Измерьте сопротивления мультиметра во всех диапазонах режима вольтметра.
Определите сопротивления резисторов $R_1$, $R_2$ и $R_3$, находящихся внутри «черного ящика» (далее ЧЯ), схема которого изображена на рисунке 1.
Определите параметры омметра $U_x$ и $R_x$ в режимах «2000k» и «200». Результаты засчитываются в случае корректного метода. Эквивалентная схема омметра может быть представлена в виде источника питания с напряжением $U_x$ и сопротивлением $R_x$ (см. рисунок 2).
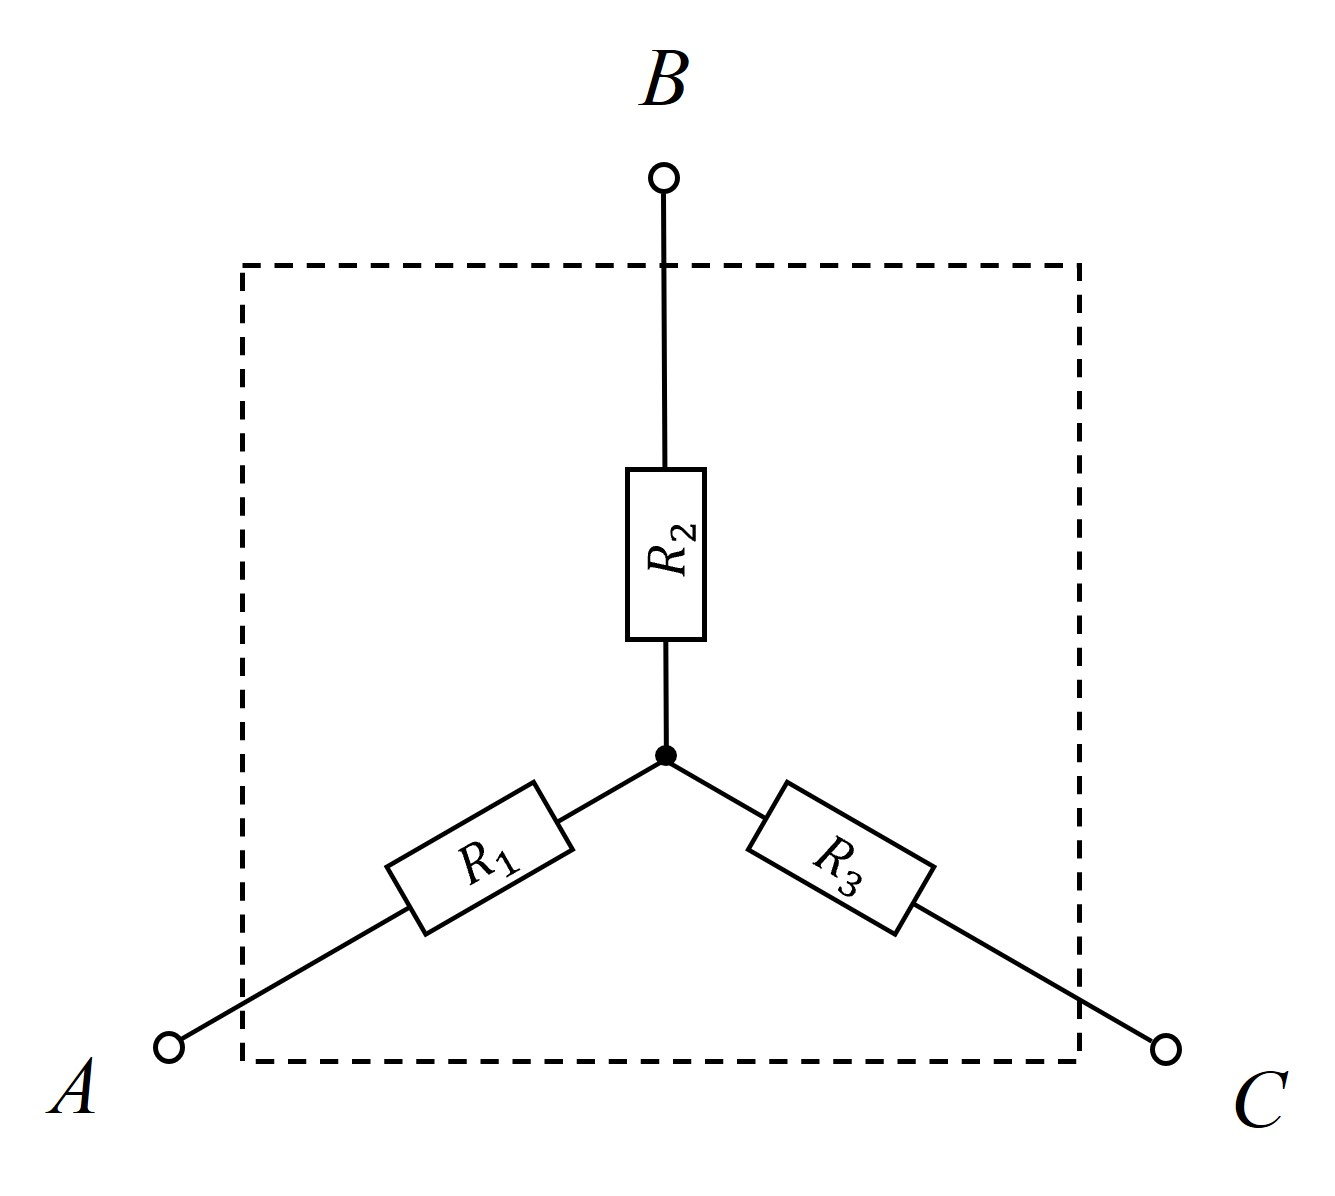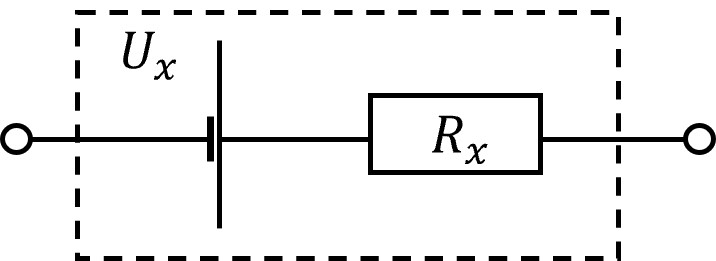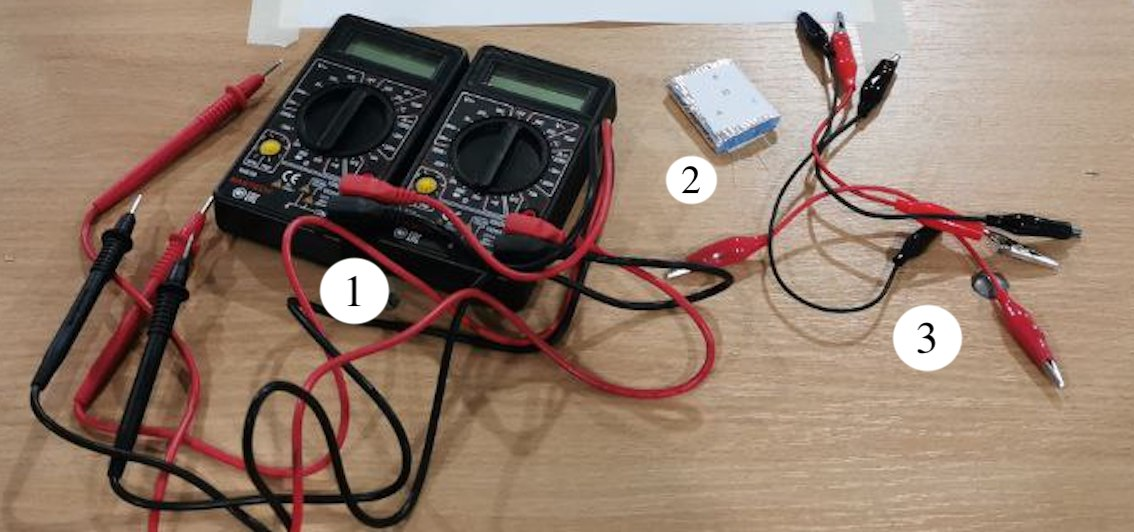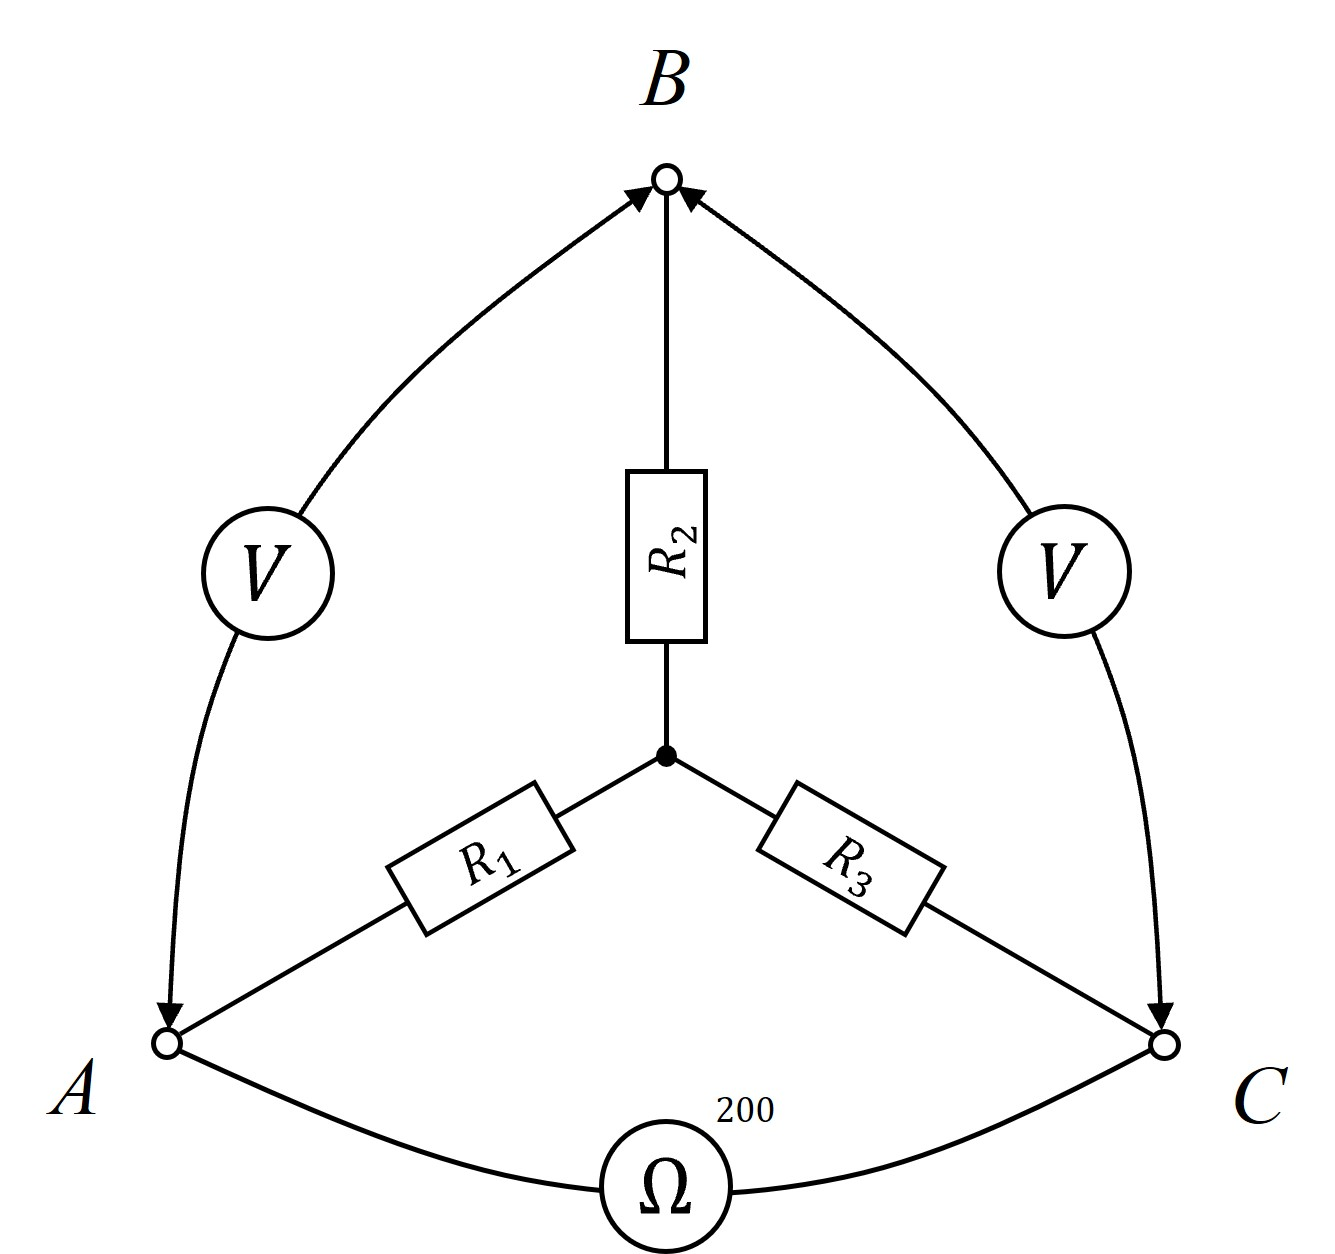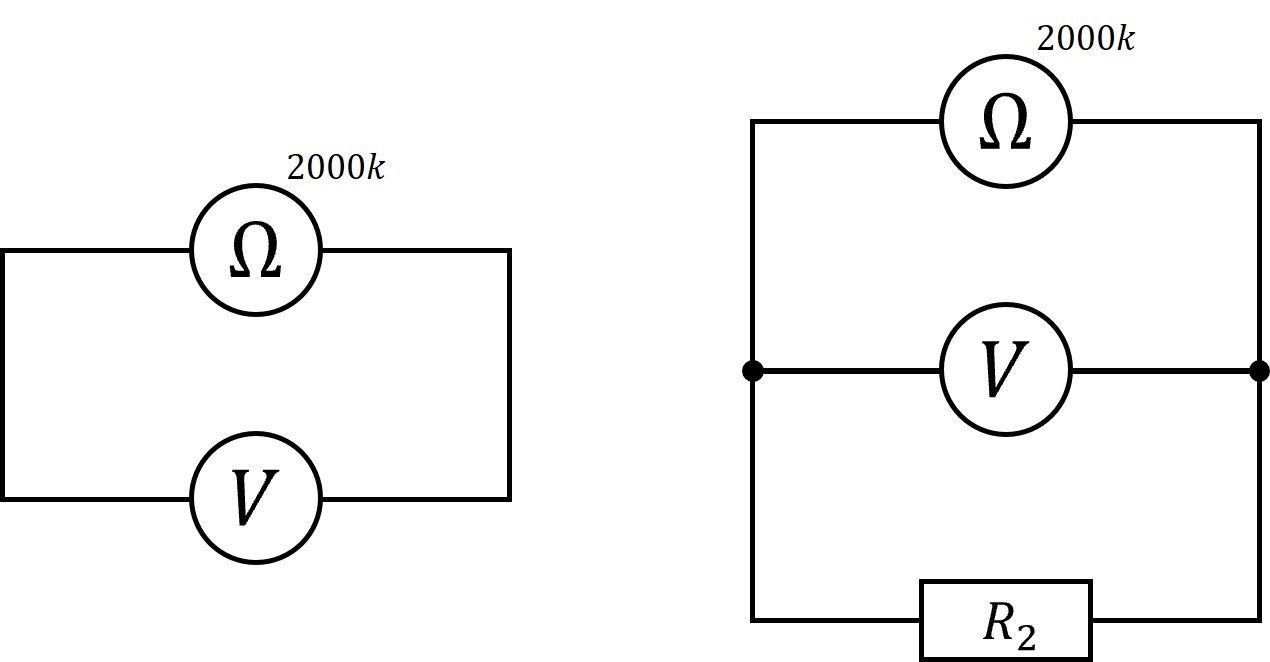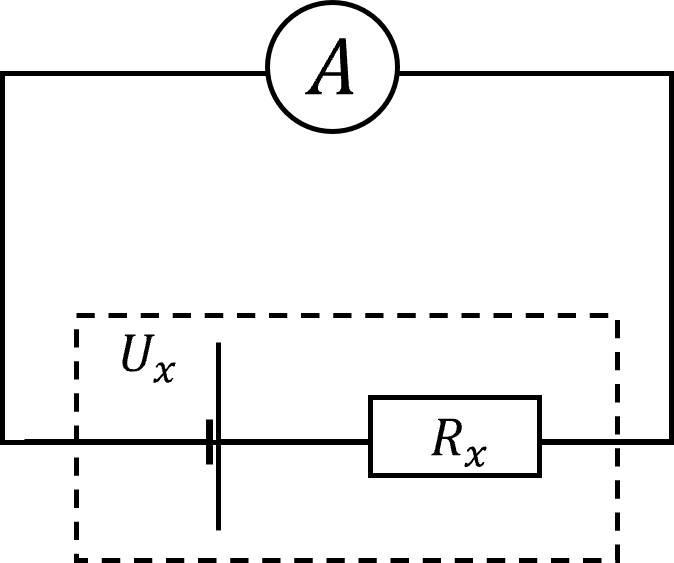
Измерьте сопротивления мультиметра во всех диапазонах режима вольтметра.
Решение: Измерим сопротивление мультиметра в режиме вольтметра. Для этого подключим параллельно два мультиметра, один из которых будет работать в режиме омметра, а второй в режиме вольтметра. Запишем показания омметра: Заметим, что переключение между режимами вольтметра не меняет показаний омметра. Значит, сопротивление в режиме вольтметра не зависит от выбранного режима измерений.
Ответ: \[R_V=1.00 \ МОм\]  Заметим, что переключение между режимами вольтметра не меняет показаний омметра. Значит, сопротивление в режиме вольтметра не зависит от выбранного режима измерений.

Определите сопротивления резисторов $R_1$, $R_2$ и $R_3$, находящихся внутри «черного ящика» (далее ЧЯ), схема которого изображена на рисунке 1.
Решение: Подключим омметр к выводам ЧЯ и запишем его показания для трех разных вариантов подключения: \begin{equation} R_{AC}=R_1+R_3=2.2 \ \text{кОм},\qquad R_{AB}=R_1+R_2=1.8 \ \text{МОм},\qquad R_{BC}=R_2+R_3=1.8 \ \text{МОм}\tag{1} \end{equation}Заметим соотношение между измеренными сопротивлениями $R_{AB}=R_{BC}\gg R_{AC}$. Из него легко сделать вывод, что сопротивление $R_2$ много больше сопротивлений $R_1$ и $R_3$ и может быть определено напрямую: Тогда для определения сопротивлений $R_1$ и $R_3$ уравнений не хватает. Для этого подключим омметр к контактам $A$ и $C$, а второй мультиметр в режиме вольтметра поочередно будем подключать к контактам $A \ и \ B$ и к контактам $B \ и \ C$. Для увеличения показаний вольтметра выберем режим работы омметра «200» (см. рисунок 3).  Запишем показания вольтметра в этом случае: $$ U_{AB}=114.0 \ \text{мВ},\qquad U_{BC}=44.0 \ \text{мВ} .$$ Несмотря на то, что сопротивление $R_2$ сравнимо с сопротивлением вольтметра, отношение измеренных напряжений будет равно отношению сопротивлений в ветке $A-C$ черного ящика:\begin{equation}\frac{U_{AB}}{U_{BC}}=\frac{R_1}{R_3}. \tag{2}\end{equation}Тогда рассчитаем сопротивления $R_1$ и $R_3$:
Ответ: \[R_2=R_{AB}=R_{BC}=1.8 \ \text{МОм}\]  Тогда для определения сопротивлений $R_1$ и $R_3$ уравнений не хватает. Для этого подключим омметр к контактам $A$ и $C$, а второй мультиметр в режиме вольтметра поочередно будем подключать к контактам $A \ и \ B$ и к контактам $B \ и \ C$. Для увеличения показаний вольтметра выберем режим работы омметра «200» (см. рисунок 3). Рис. 1. Схема для определения отношения сопротивлений Запишем показания вольтметра в этом случае: $$ U_{AB}=114.0 \ \text{мВ},\qquad U_{BC}=44.0 \ \text{мВ} .$$ Несмотря на то, что сопротивление $R_2$ сравнимо с сопротивлением вольтметра, отношение измеренных напряжений будет равно отношению сопротивлений в ветке $A-C$ черного ящика:\begin{equation}\frac{U_{AB}}{U_{BC}}=\frac{R_1}{R_3}. \tag{2}\end{equation}Тогда рассчитаем сопротивления $R_1$ и $R_3$:
Ответ: \[R_1=R_{AC}\,\dfrac{U_{AB}}{U_{AB}+U_{BC}}=1.6 \ \text{кОм} ,\qquad R_3=R_{AC}\,\dfrac{U_{BC}}{U_{AB}+U_{BC}}=0.61 \ \text{кОм}\tag{3}\]

Определите параметры омметра $U_x$ и $R_x$ в режимах «2000k» и «200». Результаты засчитываются в случае корректного метода. Эквивалентная схема омметра может быть представлена в виде источника питания с напряжением $U_x$ и сопротивлением $R_x$ (см. рисунок 2).
Решение: Для определения параметров омметра в разных режимах будем подключать к нему вольтметр и дополнительные сопротивления из ЧЯ. Сначала изучим режим «2000k» (см. рисунок 4). Для этого сначала подключим к омметру вольтметр и запишем его показания $U_1=1360 \ \text{мВ}$. После этого подключим параллельно к вольтметру сопротивление $R_2$ (сопротивление $R_{AB}$ или $R_{BC}$). Вновь запишем показания вольтметра $U_2=1067 \ \text{мВ}$.  Опишем полученные значения формульно: \begin{equation} U_1=U_{2M}\,\dfrac{R_V}{R_V+R_{2M}}, \qquad \tag{4}U_2=U_{2M}\,\dfrac{R_{2V}}{R_{2V}+R_{2M}}, \end{equation} где $R_{2V}$ — сопротивление параллельно соединенных вольтметра и сопротивления $R_2$. Решим полученную систему уравнений: Если повторить опыт для режима «200», то можно обнаружить, что полученные значения напряжений не отличаются друг от друга и равны $U_3=1484 \ \text{мВ}$. Последнее можно объяснить тем, что сопротивление вольтметра и сопротивление $R_2$ много больше сопротивления $R_{200}$ омметра в этом режиме. Тогда показания вольтметра совпадают с напряжением внутреннего источника питания в этом режиме: Тогда подключим вместо сопротивления $R_2$ параллельно к вольтметру сопротивление $R_{AC}=R_1+R_3$. В этом случае показания вольтметра составят $U_4=680 \ \text{мВ}$. Это напряжение связано с параметрами схемы: \begin{equation} U_4=U_{200}\,\frac{R_{AC}}{R_{AC}+R_{200}}. \tag{6}\end{equation} Откуда получаем для сопротивления омметра в этом режиме: Опишем альтернативный способ нахождения $R_{200}$. Аналогично предыдущему методу измерим напряжение внутреннего источника питания омметра $U_3 = 1484~ мВ$. Соберем схему, подключив напрямую амперметр к омметру, и измерим протекающий ток (см рис. 5).  Запишем показания амперметра $I_A = 544~ мкА$. Общее сопротивление цепи может быть рассчитано как: \begin{equation} R_{200}+R_A=\dfrac{U_3}{I_A}. \tag{8} \end{equation} В то же время омметр показывает сопротивление амперметра (и проводов), подключенных к нему, $R_A = 103 ~ Ом$. Вычислим сопротивление омметра как: \begin{equation} R_{200}=\dfrac{U_{3}}{I_A} - R_A = 2625 ~\text{Ом}. \tag{9} \end{equation} Примечание: значения записаны для конкретного мультиметра, измеренного жюри. На различных приборах значения $R_{200}$ могут отличаться.
Ответ: \begin{equation} R_{2M}=\dfrac{U_1-U_2}{{U_2}/{R_{2V}}-{U_1}/{R_{V}}}=0.98 \ \text{МОм} ,\qquad U_{2M}=\dfrac{R_V-R_{2V}}{{R_V}/{U_1}-{R_{2V}}/{U_2}}=2.7 \ \text{В}\tag{5} \end{equation}  Если повторить опыт для режима «200», то можно обнаружить, что полученные значения напряжений не отличаются друг от друга и равны $U_3=1484 \ \text{мВ}$. Последнее можно объяснить тем, что сопротивление вольтметра и сопротивление $R_2$ много больше сопротивления $R_{200}$ омметра в этом режиме. Тогда показания вольтметра совпадают с напряжением внутреннего источника питания в этом режиме:
Ответ: \[U_{200}=U_3=1484 \ \text{мВ}\]  Тогда подключим вместо сопротивления $R_2$ параллельно к вольтметру сопротивление $R_{AC}=R_1+R_3$. В этом случае показания вольтметра составят $U_4=680 \ \text{мВ}$. Это напряжение связано с параметрами схемы: \begin{equation} U_4=U_{200}\,\frac{R_{AC}}{R_{AC}+R_{200}}. \tag{6}\end{equation} Откуда получаем для сопротивления омметра в этом режиме:
Ответ: \begin{equation} R_{200}=R_{AC}\frac{U_{200}-U_4}{U_4}= 2620 ~\text{Ом} \tag{7 }\end{equation}  Опишем альтернативный способ нахождения $R_{200}$. Аналогично предыдущему методу измерим напряжение внутреннего источника питания омметра $U_3 = 1484~ мВ$. Соберем схему, подключив напрямую амперметр к омметру, и измерим протекающий ток (см рис. 5). Рис. 5. Схема для определения внутреннего сопротивления омметра в режиме <<200>> Запишем показания амперметра $I_A = 544~ мкА$. Общее сопротивление цепи может быть рассчитано как: \begin{equation} R_{200}+R_A=\dfrac{U_3}{I_A}. \tag{8} \end{equation} В то же время омметр показывает сопротивление амперметра (и проводов), подключенных к нему, $R_A = 103 ~ Ом$. Вычислим сопротивление омметра как: \begin{equation} R_{200}=\dfrac{U_{3}}{I_A} - R_A = 2625 ~\text{Ом}. \tag{9} \end{equation} Примечание: значения записаны для конкретного мультиметра, измеренного жюри. На различных приборах значения $R_{200}$ могут отличаться.
Темы:
E, Постоянный ток, Электричество, Цепи, IEPhO, Черный ящик, Омметр